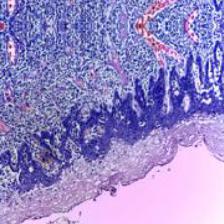
Diagnosis: Normal